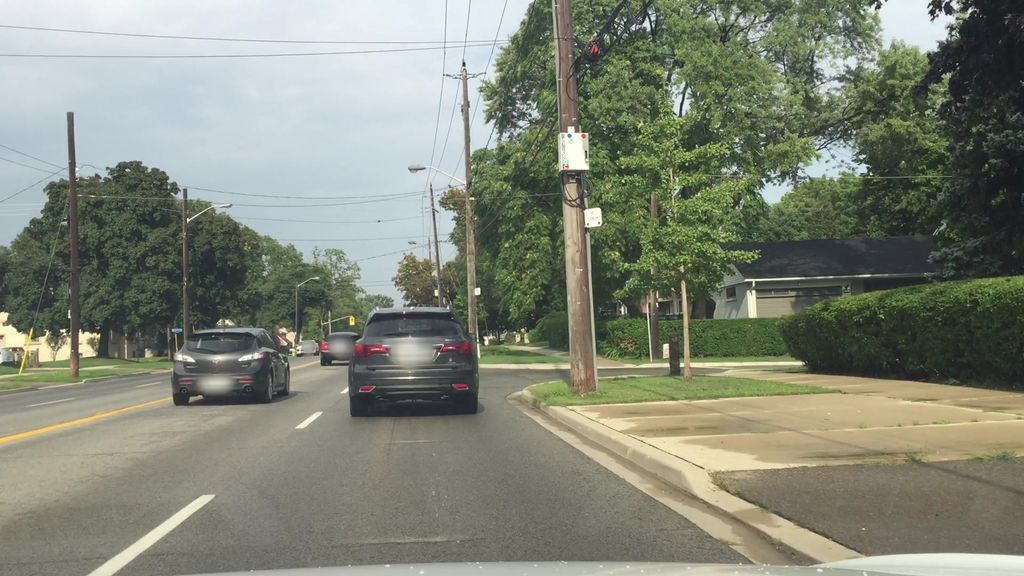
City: toronto